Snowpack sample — Snodgrass Mountain, Crested Butte, Colorado (2/4/25, 12:06 PM MST)
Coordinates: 38.923, -106.968
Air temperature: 35 °F
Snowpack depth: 80 cm
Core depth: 50 cm
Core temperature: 30.2 °F
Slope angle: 14°, slope face: 78°
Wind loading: low
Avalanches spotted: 0
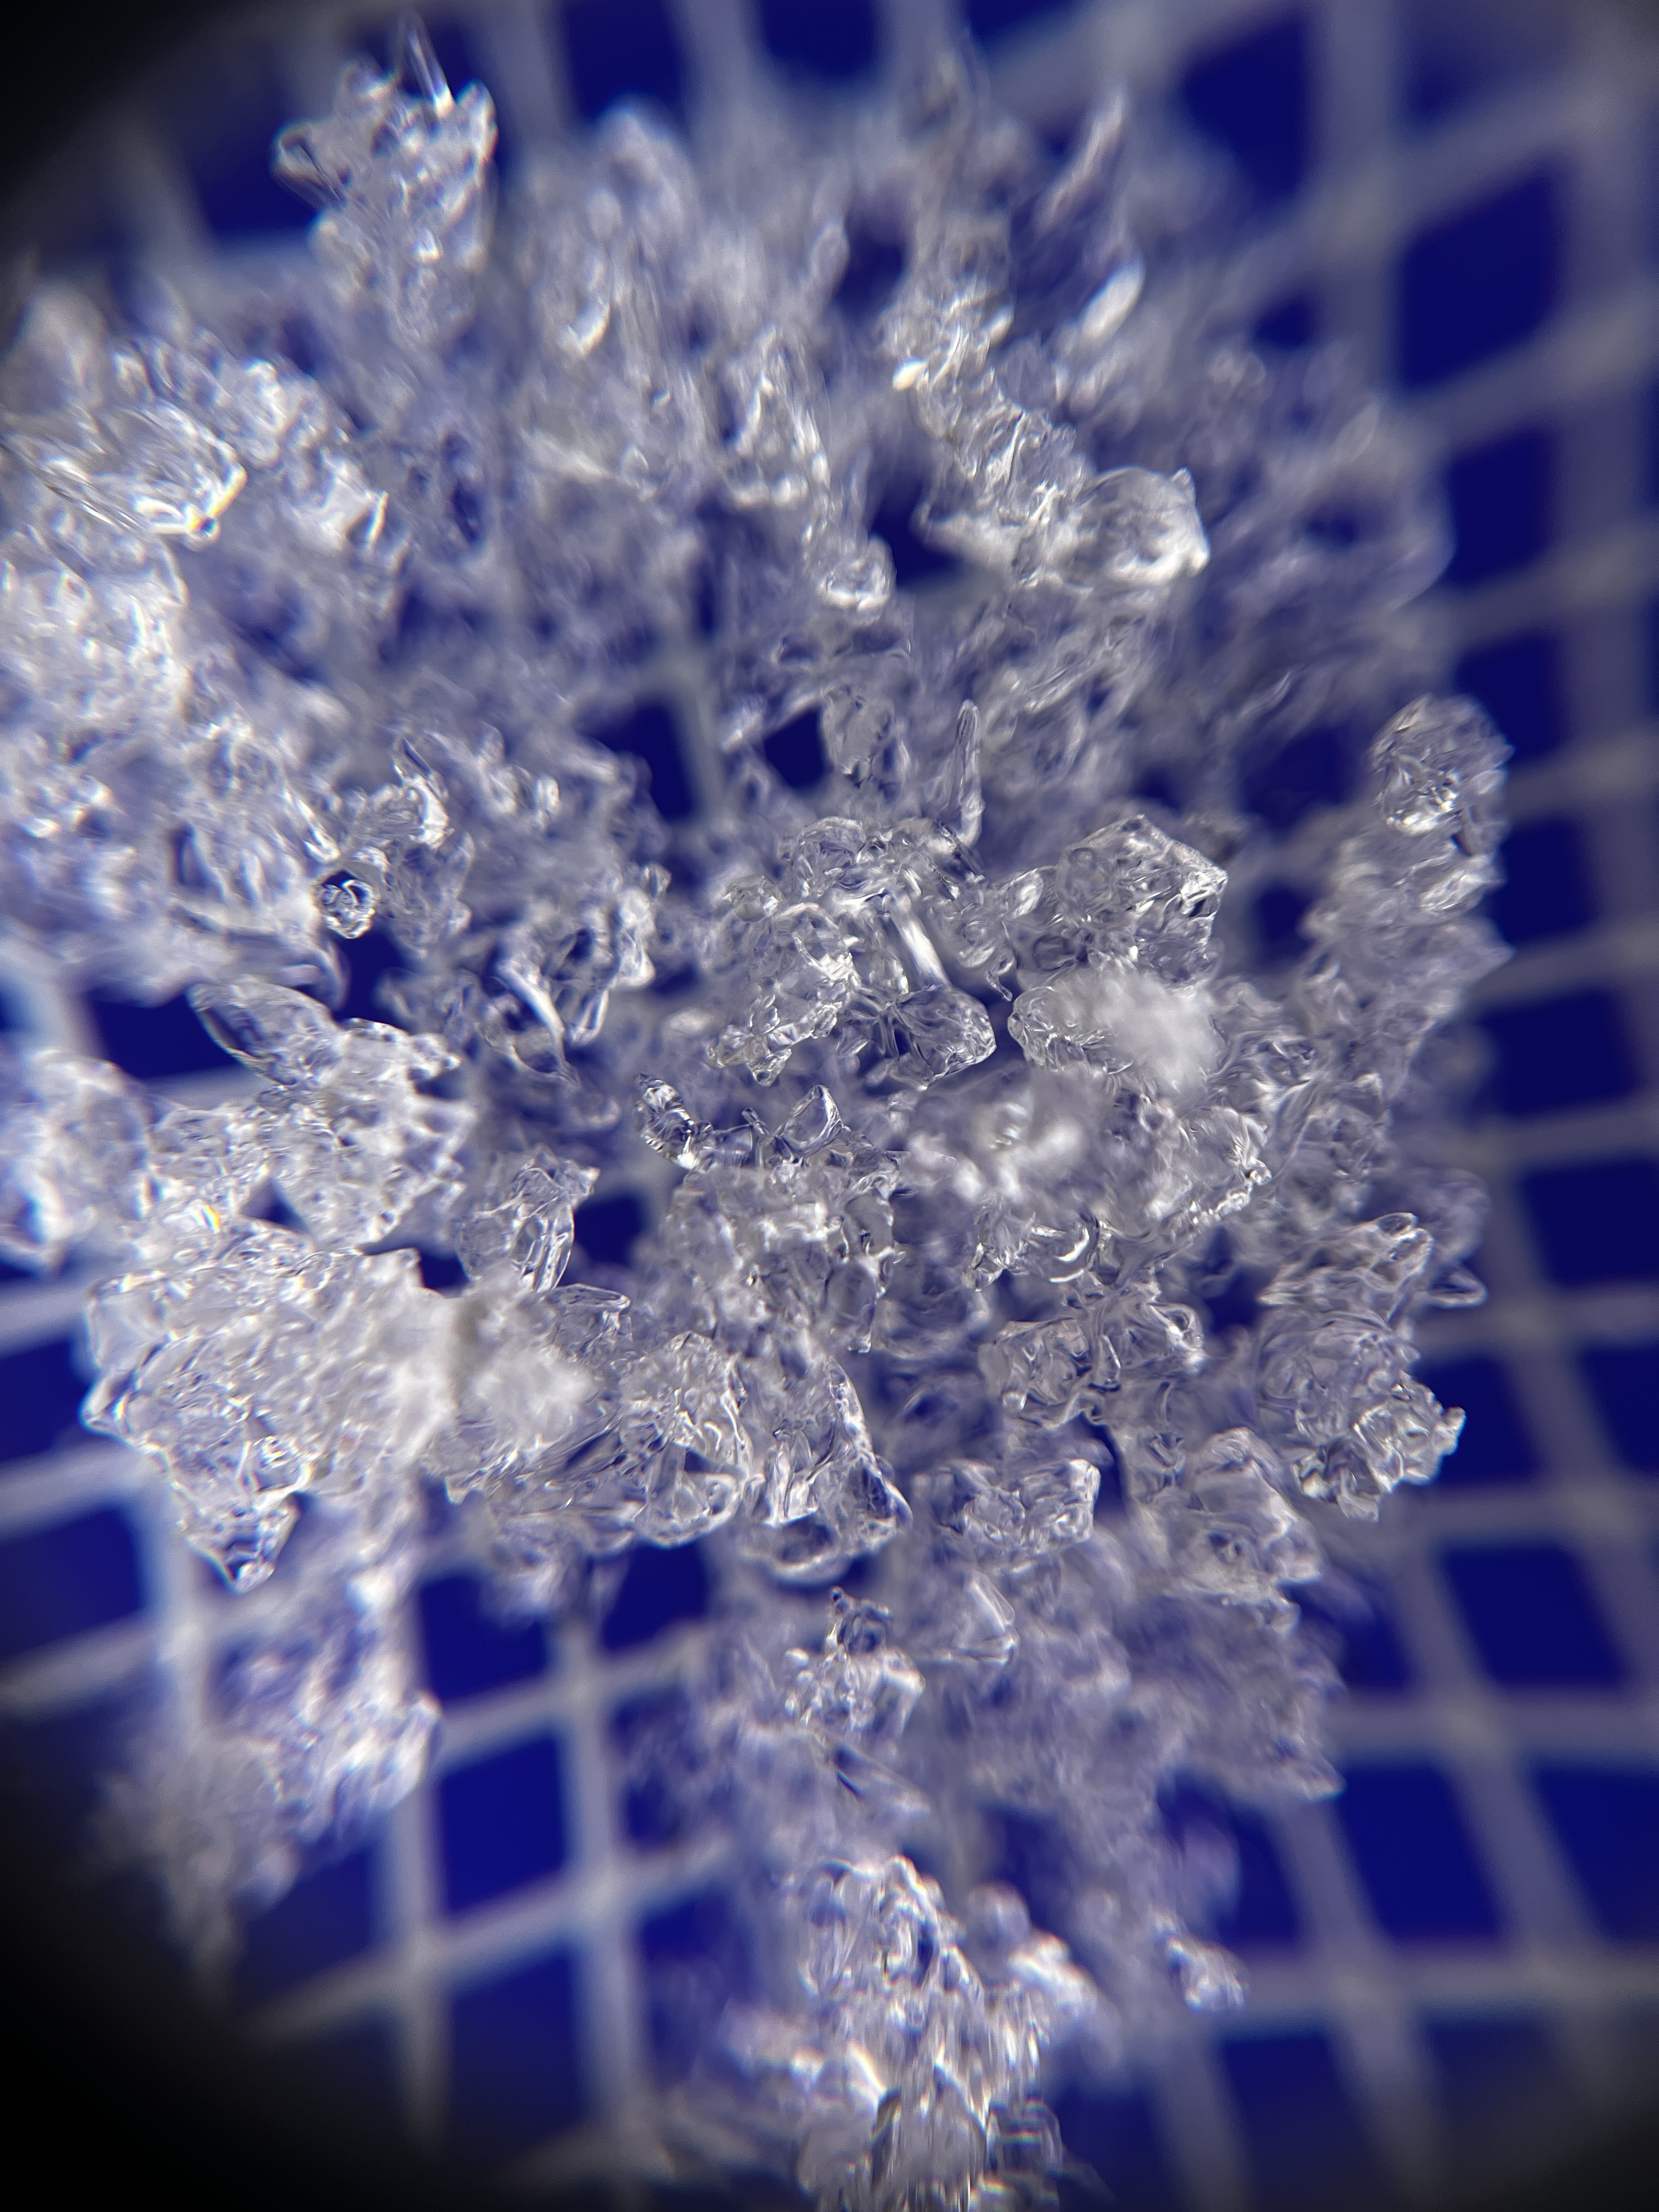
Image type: magnified_profile
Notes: No avalanches nearby, unusually warm weather for the last month reported by residents, Collected 25 yards from treeline